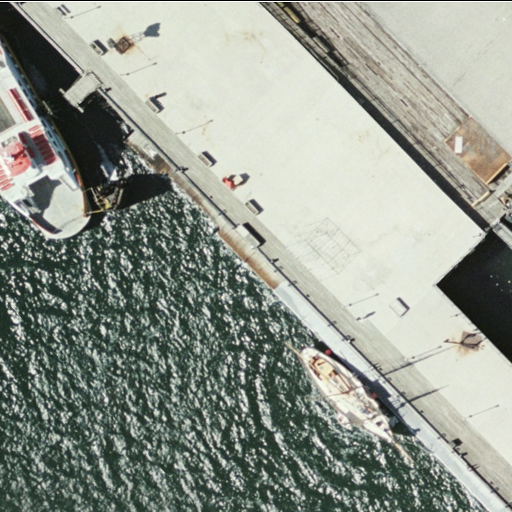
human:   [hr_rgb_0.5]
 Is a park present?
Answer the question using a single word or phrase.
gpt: yes

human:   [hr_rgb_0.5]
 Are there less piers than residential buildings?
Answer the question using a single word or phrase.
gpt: no

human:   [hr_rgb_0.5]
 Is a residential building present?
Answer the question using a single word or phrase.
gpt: yes

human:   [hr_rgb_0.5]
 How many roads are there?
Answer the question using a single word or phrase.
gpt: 1

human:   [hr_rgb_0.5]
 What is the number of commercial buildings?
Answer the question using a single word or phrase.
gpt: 0

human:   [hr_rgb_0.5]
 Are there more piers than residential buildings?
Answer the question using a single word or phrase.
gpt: no

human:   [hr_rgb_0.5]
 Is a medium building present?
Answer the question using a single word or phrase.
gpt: no

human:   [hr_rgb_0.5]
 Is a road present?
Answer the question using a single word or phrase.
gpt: yes

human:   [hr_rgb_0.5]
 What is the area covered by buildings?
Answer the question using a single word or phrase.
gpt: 3369m2

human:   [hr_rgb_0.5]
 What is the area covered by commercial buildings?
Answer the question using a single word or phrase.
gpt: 0m2

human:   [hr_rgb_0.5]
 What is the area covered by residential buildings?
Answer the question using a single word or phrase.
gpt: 3369m2

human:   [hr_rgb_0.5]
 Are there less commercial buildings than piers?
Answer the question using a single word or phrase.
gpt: yes

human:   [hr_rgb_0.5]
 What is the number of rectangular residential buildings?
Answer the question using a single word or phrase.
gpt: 0

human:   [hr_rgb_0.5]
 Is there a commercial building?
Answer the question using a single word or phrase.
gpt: no

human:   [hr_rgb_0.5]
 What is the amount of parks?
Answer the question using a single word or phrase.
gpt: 1

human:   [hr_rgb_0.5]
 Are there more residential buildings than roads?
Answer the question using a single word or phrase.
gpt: no

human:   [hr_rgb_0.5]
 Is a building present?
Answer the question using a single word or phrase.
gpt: yes

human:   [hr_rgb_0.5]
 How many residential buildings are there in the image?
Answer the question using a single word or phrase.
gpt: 1

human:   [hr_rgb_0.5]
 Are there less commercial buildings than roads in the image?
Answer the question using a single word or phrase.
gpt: yes

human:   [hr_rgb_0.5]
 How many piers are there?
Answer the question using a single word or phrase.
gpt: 1

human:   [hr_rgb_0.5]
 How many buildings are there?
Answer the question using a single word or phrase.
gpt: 1

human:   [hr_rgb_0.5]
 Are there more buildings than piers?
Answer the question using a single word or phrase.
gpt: no

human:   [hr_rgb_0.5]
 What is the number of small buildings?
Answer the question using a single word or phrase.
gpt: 0

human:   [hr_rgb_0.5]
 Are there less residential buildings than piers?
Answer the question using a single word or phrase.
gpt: no

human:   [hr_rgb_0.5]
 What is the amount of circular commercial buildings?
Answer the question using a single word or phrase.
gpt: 0

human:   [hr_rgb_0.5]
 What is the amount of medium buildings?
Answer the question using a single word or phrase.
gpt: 0

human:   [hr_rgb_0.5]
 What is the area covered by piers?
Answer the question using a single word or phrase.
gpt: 335m2

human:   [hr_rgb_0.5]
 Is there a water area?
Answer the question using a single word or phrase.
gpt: no

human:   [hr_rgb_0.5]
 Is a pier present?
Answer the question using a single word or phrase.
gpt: yes

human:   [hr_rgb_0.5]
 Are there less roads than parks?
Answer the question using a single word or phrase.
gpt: no

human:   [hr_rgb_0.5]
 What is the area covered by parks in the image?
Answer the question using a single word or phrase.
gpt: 119m2

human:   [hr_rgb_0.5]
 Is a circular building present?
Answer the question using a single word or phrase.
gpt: no

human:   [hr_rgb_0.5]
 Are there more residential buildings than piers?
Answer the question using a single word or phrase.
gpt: no

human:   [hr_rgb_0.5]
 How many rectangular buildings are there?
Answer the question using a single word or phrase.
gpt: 0

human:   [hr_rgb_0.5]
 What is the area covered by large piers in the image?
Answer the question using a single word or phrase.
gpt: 0m2

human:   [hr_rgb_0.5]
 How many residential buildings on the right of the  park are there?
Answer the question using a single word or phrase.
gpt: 0

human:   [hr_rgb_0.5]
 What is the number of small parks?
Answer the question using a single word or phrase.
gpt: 0

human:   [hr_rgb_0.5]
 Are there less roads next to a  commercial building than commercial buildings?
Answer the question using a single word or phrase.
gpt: no

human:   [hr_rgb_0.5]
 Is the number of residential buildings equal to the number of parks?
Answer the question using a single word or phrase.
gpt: yes

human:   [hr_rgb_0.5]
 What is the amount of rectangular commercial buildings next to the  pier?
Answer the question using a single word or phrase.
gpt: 0

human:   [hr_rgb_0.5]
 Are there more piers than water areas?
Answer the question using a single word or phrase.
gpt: yes

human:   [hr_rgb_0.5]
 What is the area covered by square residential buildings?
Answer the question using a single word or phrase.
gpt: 0m2

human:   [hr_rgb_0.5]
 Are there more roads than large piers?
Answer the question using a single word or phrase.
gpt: yes

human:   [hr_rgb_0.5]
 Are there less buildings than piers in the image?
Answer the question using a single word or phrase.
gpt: no

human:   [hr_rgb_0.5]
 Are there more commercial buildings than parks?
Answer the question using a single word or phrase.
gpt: no

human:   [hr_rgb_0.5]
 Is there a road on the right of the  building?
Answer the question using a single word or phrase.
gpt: no

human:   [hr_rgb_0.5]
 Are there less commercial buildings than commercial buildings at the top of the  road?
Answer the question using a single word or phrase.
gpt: no

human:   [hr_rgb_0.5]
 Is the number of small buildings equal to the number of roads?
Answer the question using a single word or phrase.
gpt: no

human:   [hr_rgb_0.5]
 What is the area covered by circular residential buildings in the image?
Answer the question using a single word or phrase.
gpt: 0m2

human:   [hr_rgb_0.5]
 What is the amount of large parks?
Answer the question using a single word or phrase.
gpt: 0

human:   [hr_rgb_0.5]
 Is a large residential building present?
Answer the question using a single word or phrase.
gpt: yes

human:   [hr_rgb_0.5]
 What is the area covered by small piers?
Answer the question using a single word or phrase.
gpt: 0m2

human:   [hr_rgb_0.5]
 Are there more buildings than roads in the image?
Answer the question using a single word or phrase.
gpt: no

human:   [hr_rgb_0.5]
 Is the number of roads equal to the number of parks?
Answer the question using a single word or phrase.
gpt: yes

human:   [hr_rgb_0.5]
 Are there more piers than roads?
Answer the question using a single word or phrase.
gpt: no

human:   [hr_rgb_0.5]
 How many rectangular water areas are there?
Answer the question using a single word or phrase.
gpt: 0

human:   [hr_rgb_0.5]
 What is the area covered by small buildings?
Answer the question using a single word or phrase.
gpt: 0m2

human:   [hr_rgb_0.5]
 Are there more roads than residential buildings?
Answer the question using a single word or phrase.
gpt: no

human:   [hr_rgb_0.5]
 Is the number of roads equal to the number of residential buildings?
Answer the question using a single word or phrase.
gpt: yes

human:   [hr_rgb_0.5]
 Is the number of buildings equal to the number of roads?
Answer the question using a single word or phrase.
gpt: yes

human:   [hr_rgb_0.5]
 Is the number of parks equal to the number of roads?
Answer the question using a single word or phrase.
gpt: yes

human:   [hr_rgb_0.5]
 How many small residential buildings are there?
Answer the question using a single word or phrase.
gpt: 0

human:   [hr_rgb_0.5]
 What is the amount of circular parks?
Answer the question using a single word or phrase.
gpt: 0

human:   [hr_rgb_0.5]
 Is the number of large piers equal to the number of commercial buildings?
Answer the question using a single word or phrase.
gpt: yes